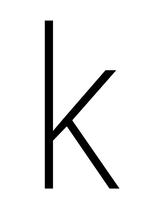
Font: Roboto_Condensed_ExtraLight